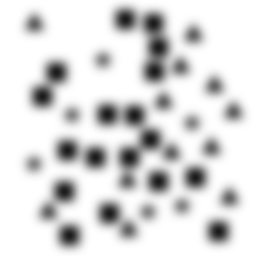
Squares: 18
Triangles: 12
Stars: 6
Total shapes: 36